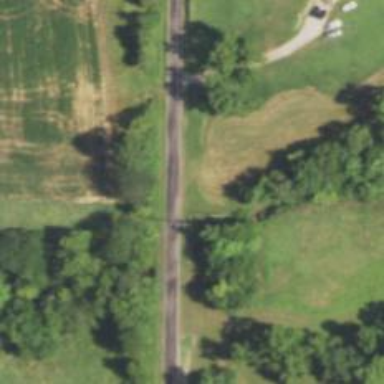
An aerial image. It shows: Unclassified road.